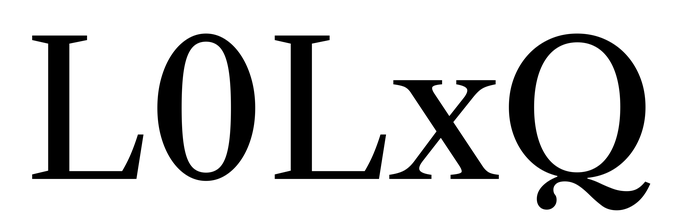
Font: LibreCaslonText_Regular